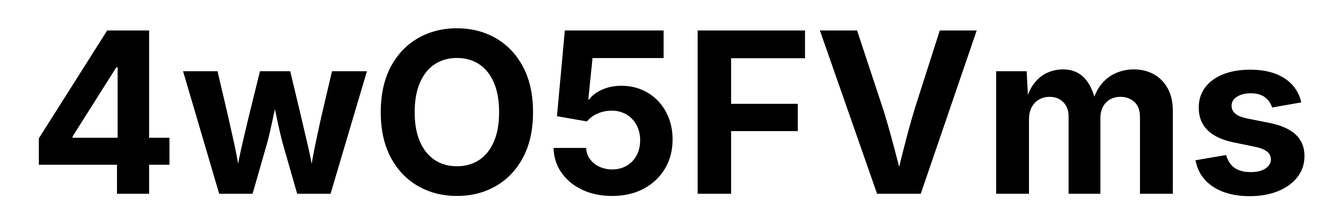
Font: Inter_Bold